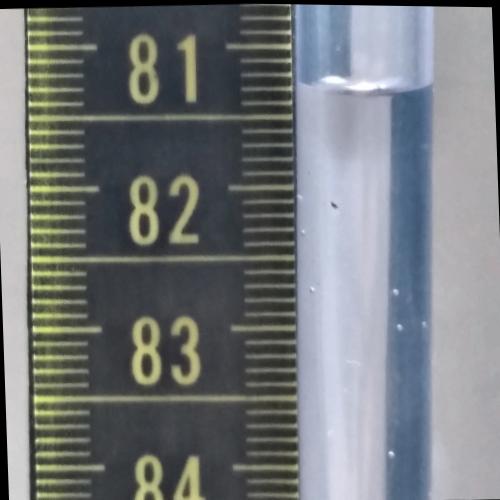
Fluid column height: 81.2 cm